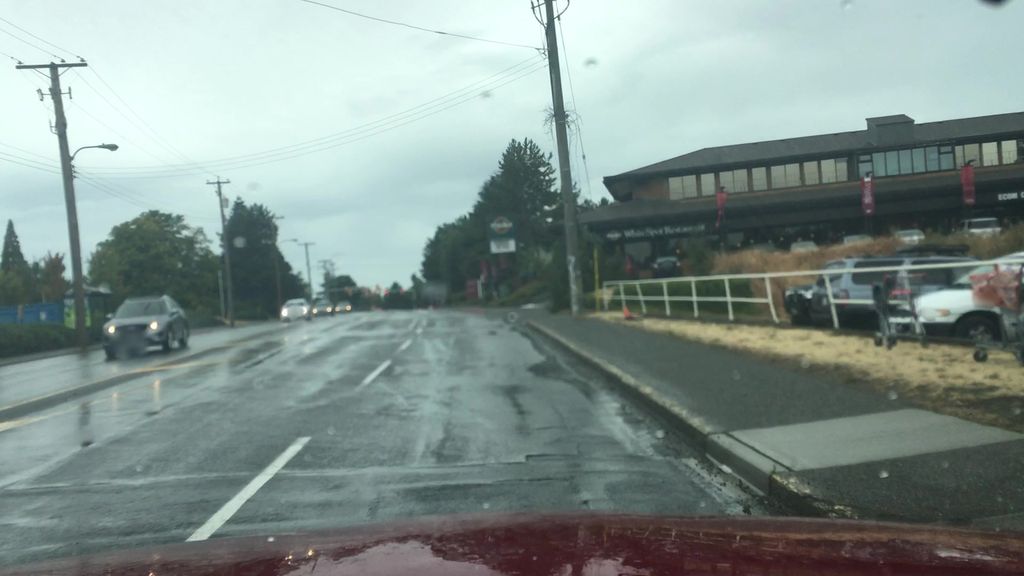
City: victoria